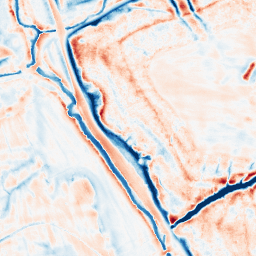
Category: edge_preserving
Decomposition family: bilateral
Decomposition parameters: d: 21
sigma_color: 75
sigma_space: 150
Upsampling method: cubic_catmull_rom
Upsampling parameters: scale: 4
Upsampling scale: 4